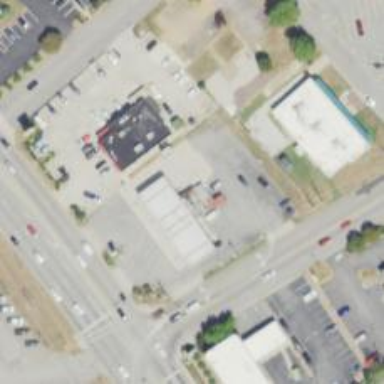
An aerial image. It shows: Convenience shop.